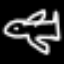
Label: airplane